An envelope spectrum derived from a bearing vibration measurement is shown; the reference markers locate BPFO, BPFI, BSF and FTF for this bearing geometry and shaft speed. Determine the bearing's health state. Answer with exactly one of: normal, inner_race, outer_race, ball.
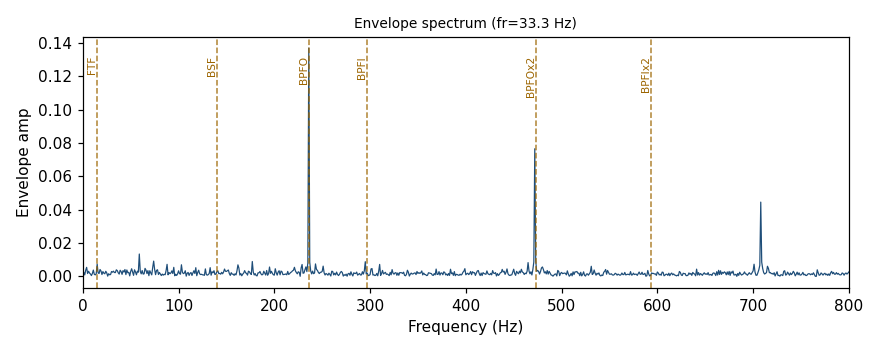
Answer: outer_race